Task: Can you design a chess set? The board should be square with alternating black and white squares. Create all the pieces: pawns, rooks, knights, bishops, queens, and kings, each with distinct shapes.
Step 39:
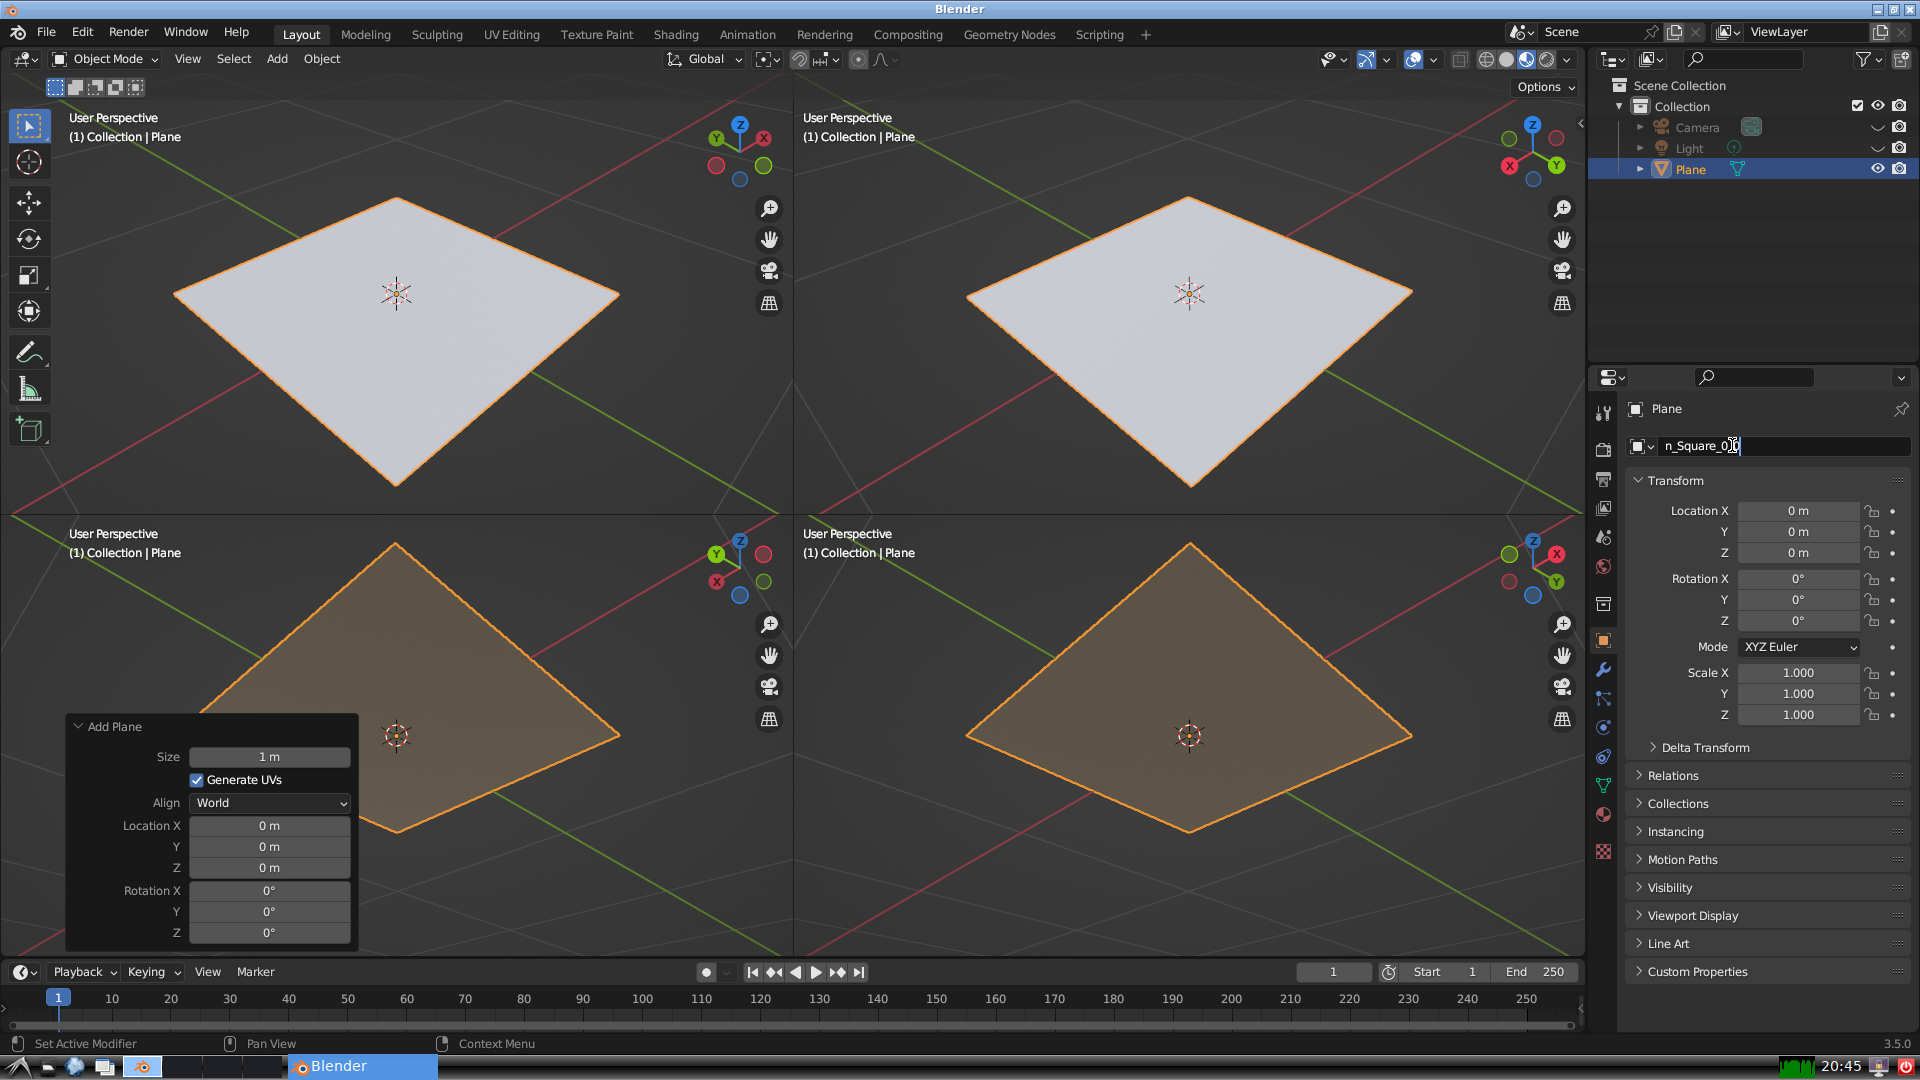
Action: {"key_press": ['Return']}